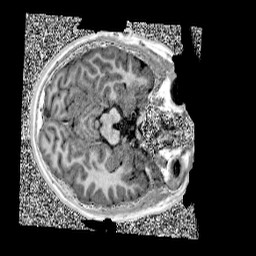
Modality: UNIT1
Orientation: axial
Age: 12
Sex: male
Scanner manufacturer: siemens
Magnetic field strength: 3 T
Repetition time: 4 s
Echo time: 0.00299 s